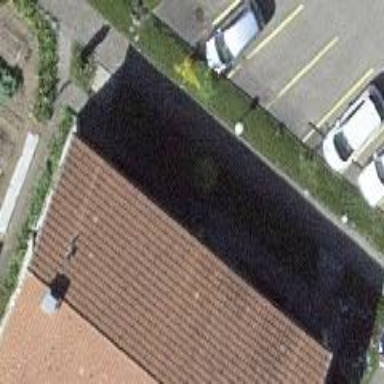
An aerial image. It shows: Residential building.